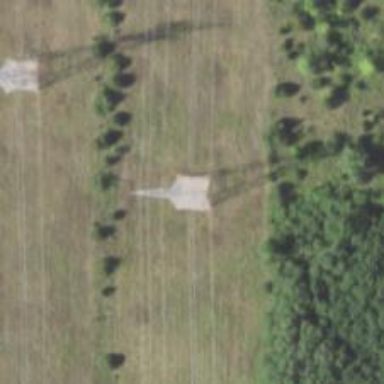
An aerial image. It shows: Lattice structure tower used for power transmission.